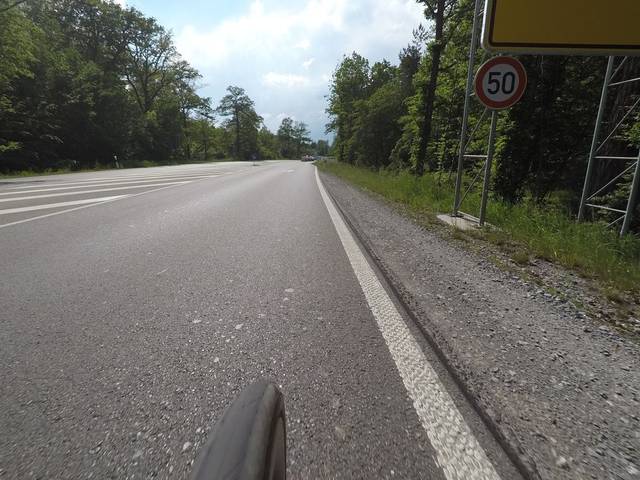
Region: Germany
Coordinates: 48.695, 9.035